Question: I need a red line, but the following code part doesn't work:
'''
import matplotlib
matplotlib.rc("lines", marker="x", linewidth=5, color="r")
import pylab
pylab.plot([1,2,3])
pylab.show()
'''

'marker' and 'linewidth' changed, but not 'color'.
- - -
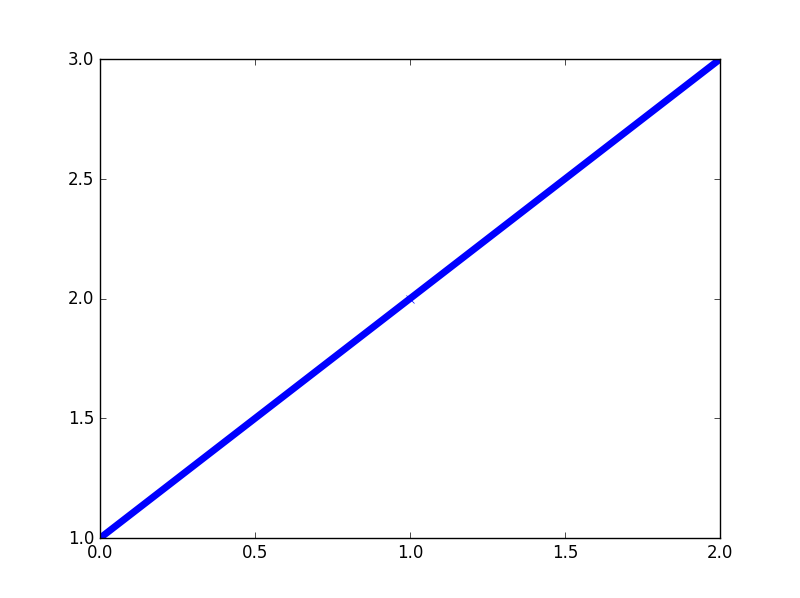
Answer: That's not really how 'matplotlib.rc' should be used. It's more global configuration. I also don't think 'color' alone is a valid parameter.
For just a single plot, do this:
'''
import matplotlib.pyplot as plt
fig, ax = plt.subplots()
ax.plot([1, 2, 3], [4, 5, 6], linestyle='-', color='r', linewidth=2)
fig.savefig('plot_with_red_line.png', dpi=100)
'''
Also, don't use the pylab interface. Use pyplot.